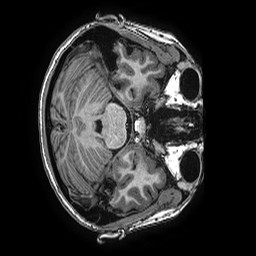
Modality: T1w
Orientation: axial
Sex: female
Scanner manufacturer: ge
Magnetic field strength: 3 T
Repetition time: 0.0077 s
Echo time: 0.003436 s